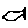
Label: fish